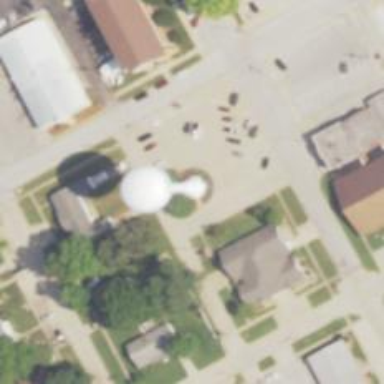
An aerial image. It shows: Water tower that is man-made.